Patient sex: M
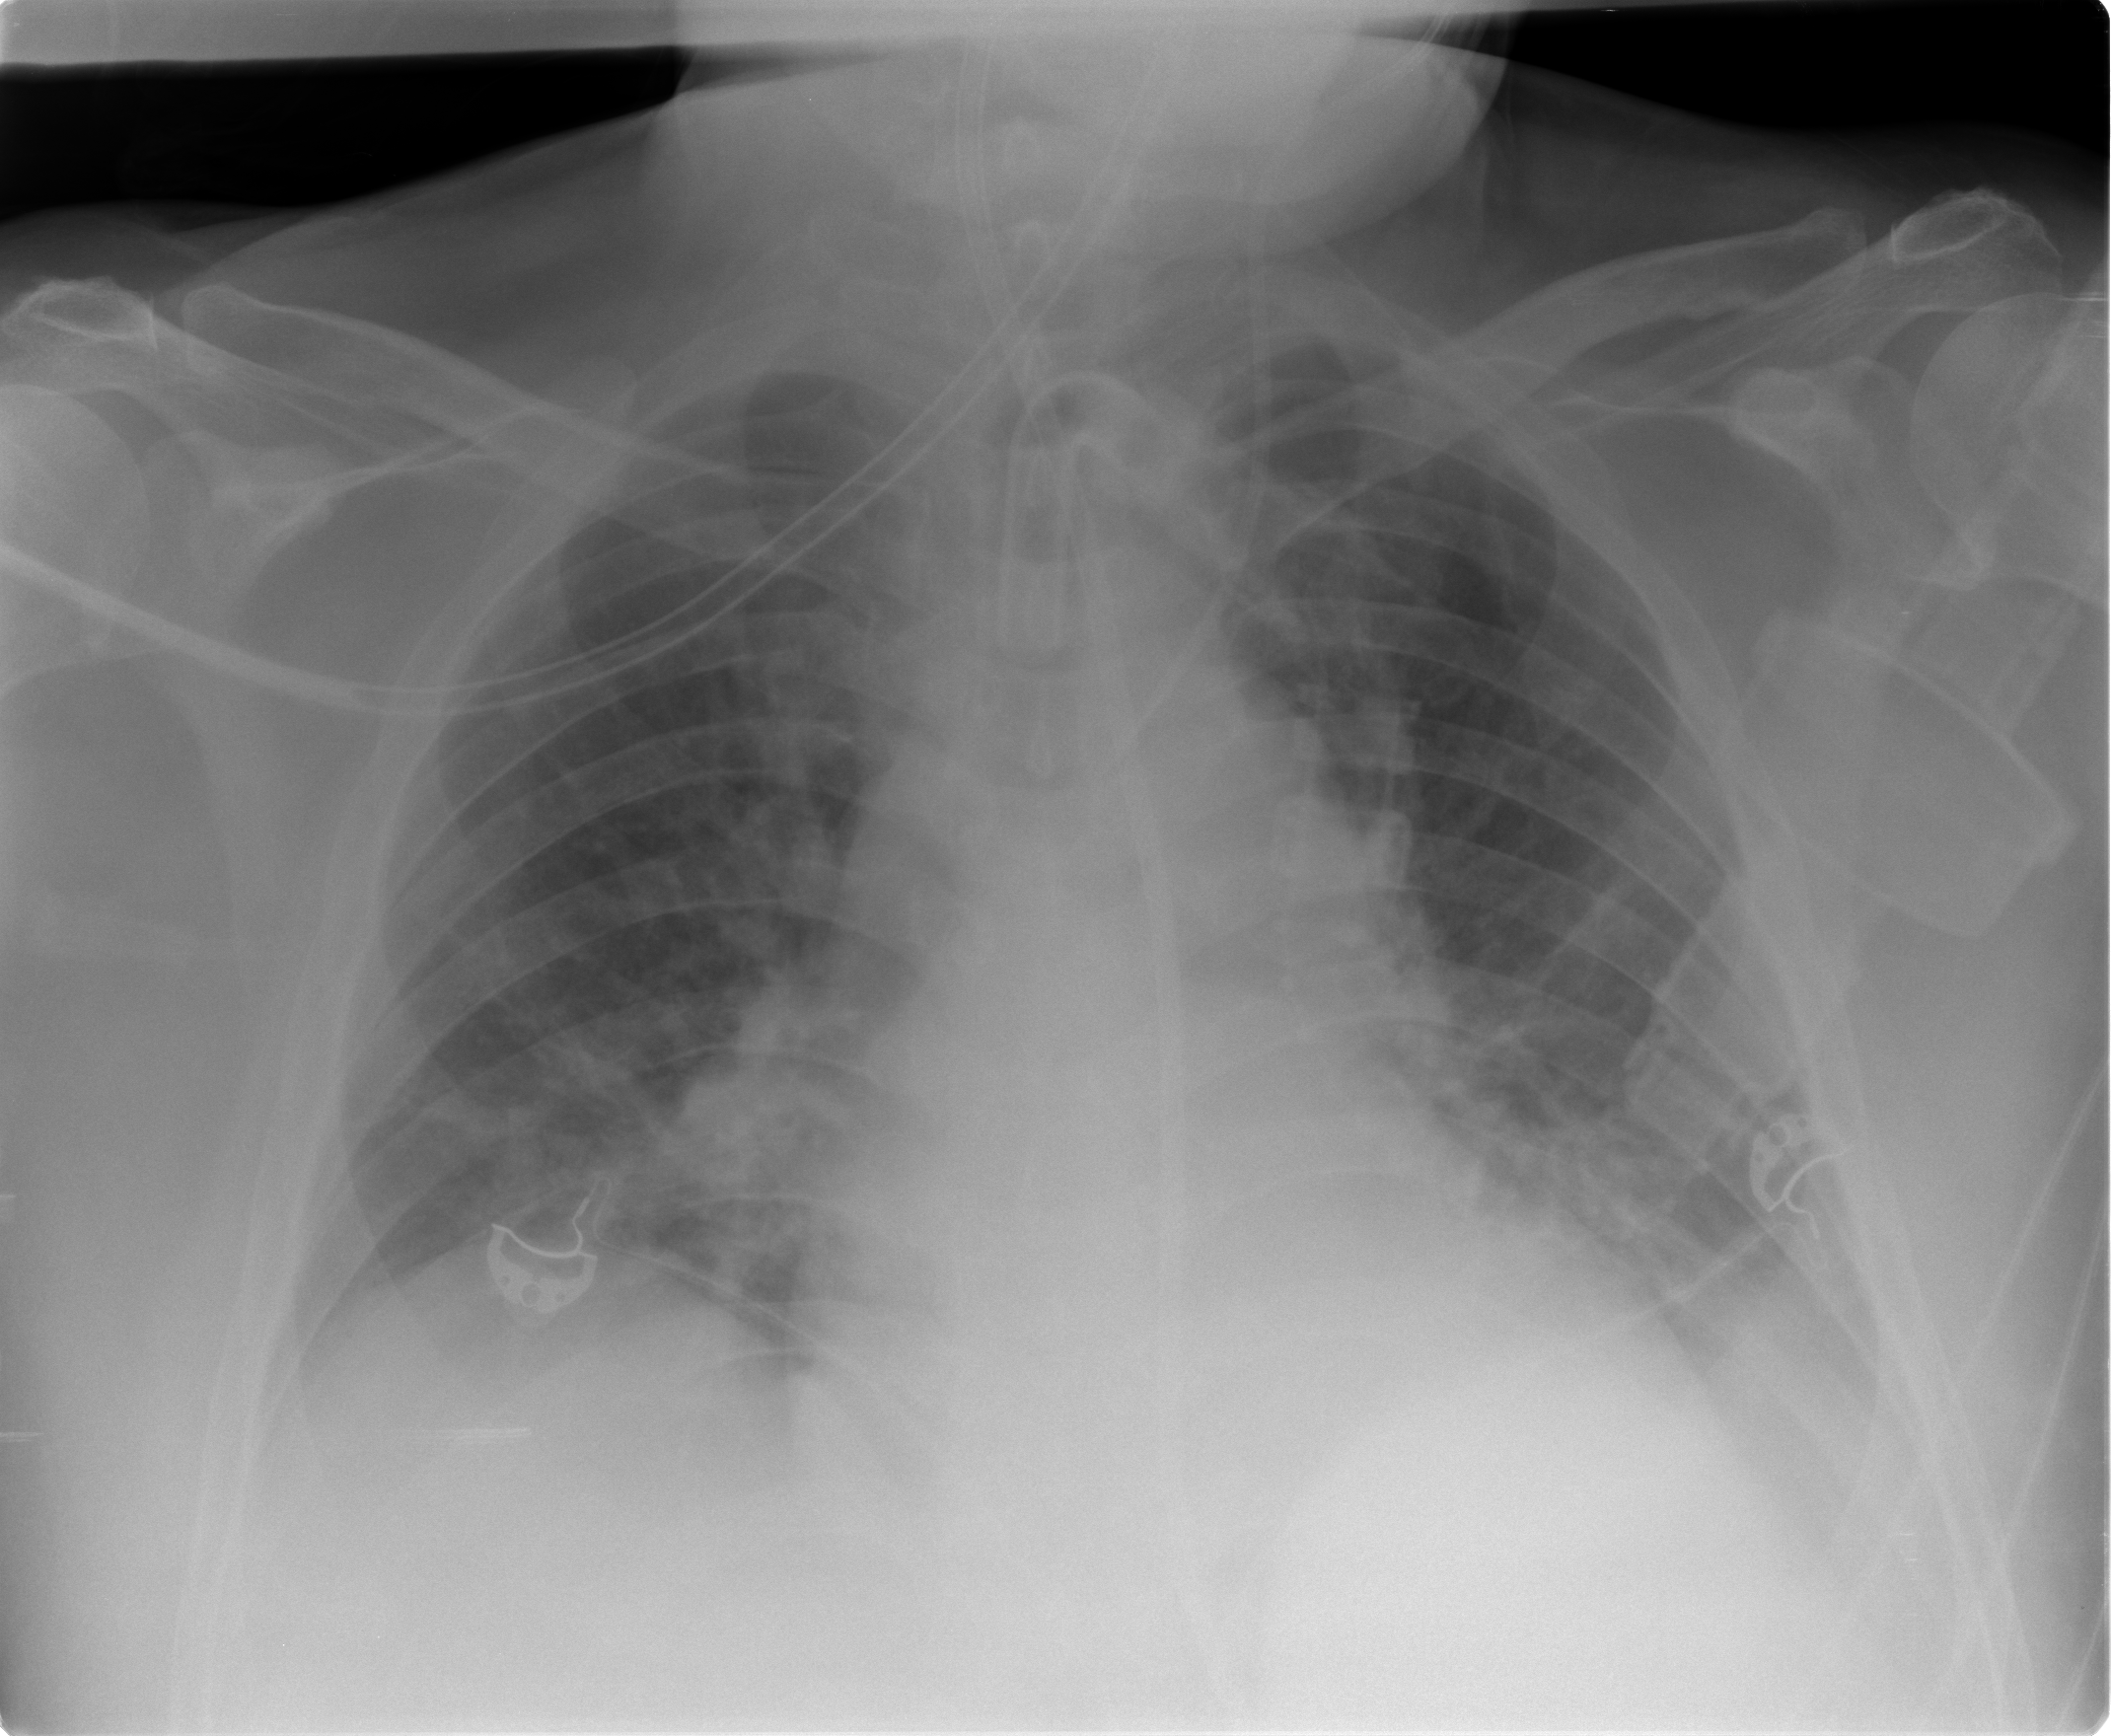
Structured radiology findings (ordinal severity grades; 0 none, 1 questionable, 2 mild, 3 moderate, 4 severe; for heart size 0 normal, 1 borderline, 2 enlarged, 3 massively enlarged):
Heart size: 2
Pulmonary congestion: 2
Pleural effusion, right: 2
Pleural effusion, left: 2
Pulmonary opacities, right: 2
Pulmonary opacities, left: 0
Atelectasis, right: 2
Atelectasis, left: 2